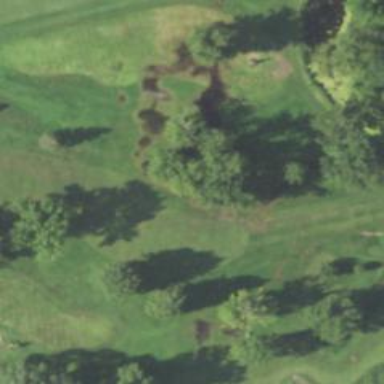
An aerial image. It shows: View of golf hole.